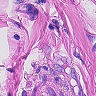
Metastatic tissue present: yes